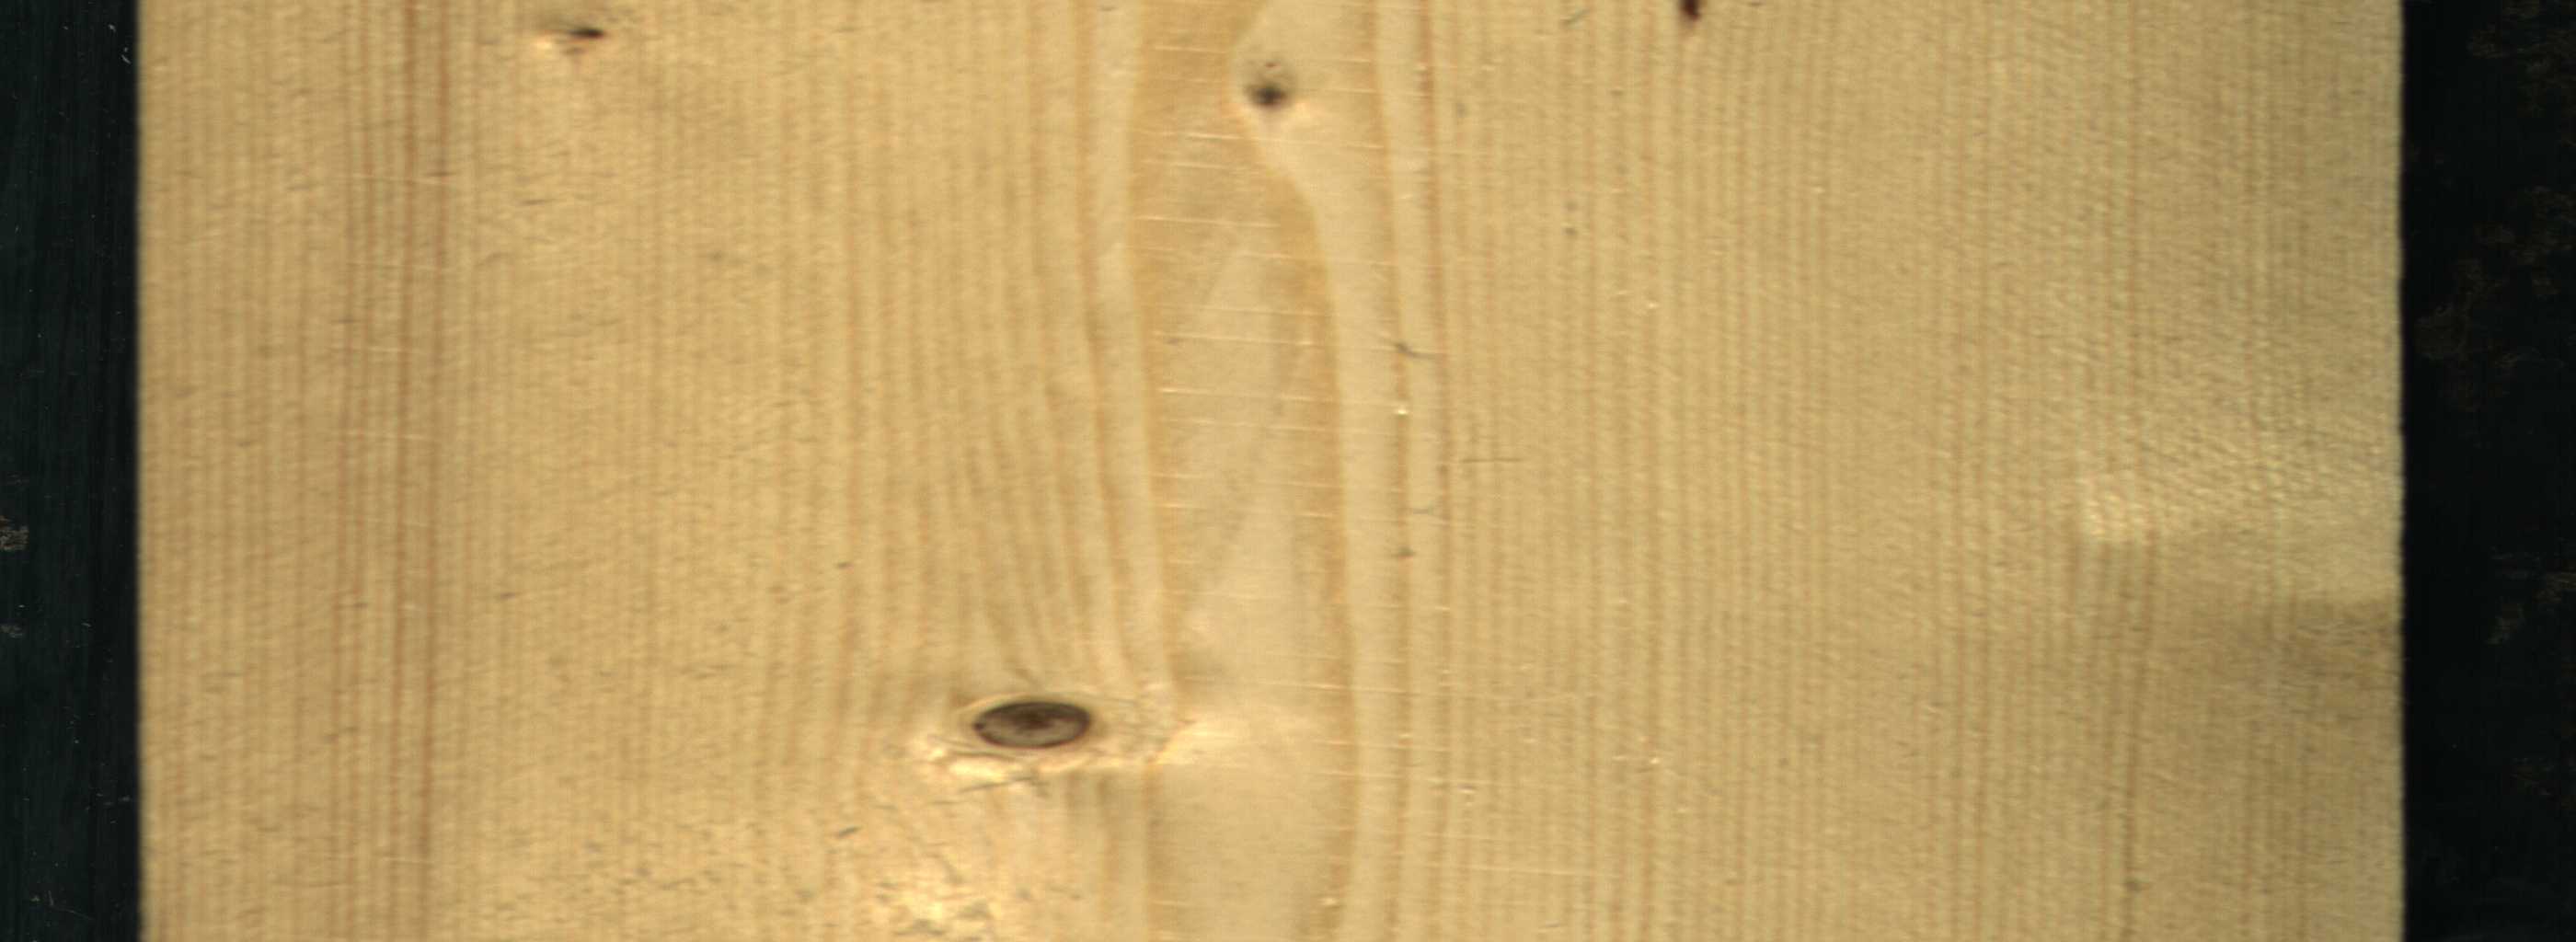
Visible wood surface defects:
resin
Dead_Knot
Live_Knot
Live_Knot